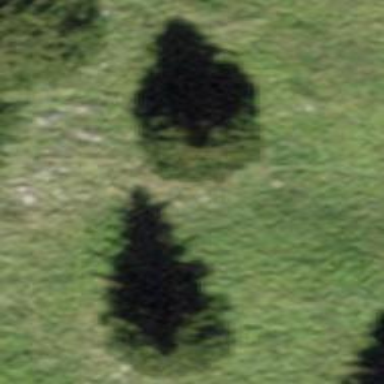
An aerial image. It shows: Needle-leaved tree in natural setting.